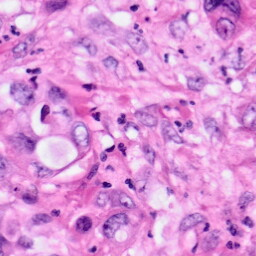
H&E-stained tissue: Pancreatic